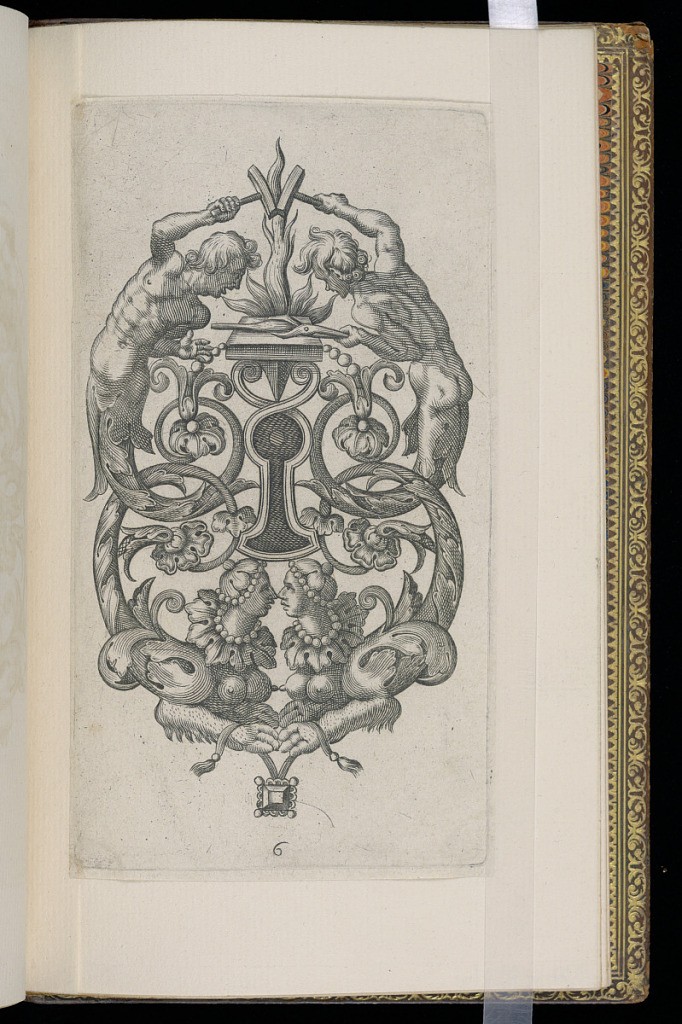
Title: Design for a Keyhole Escutcheon
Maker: Antoine Jacquard, French, active ca. 1616 – d. 1652
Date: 1615
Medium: Engraving on paper
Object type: Print
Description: Design for a keyhole escutcheon featuring grotesque motifs including hybrid creatures which are part-male, part-animal, part sphynx, and part-foliage, with surrounding scrolling leaves, flowers, jewels, and two figures hammering metalwork with flames in the background. The plate is numbered.